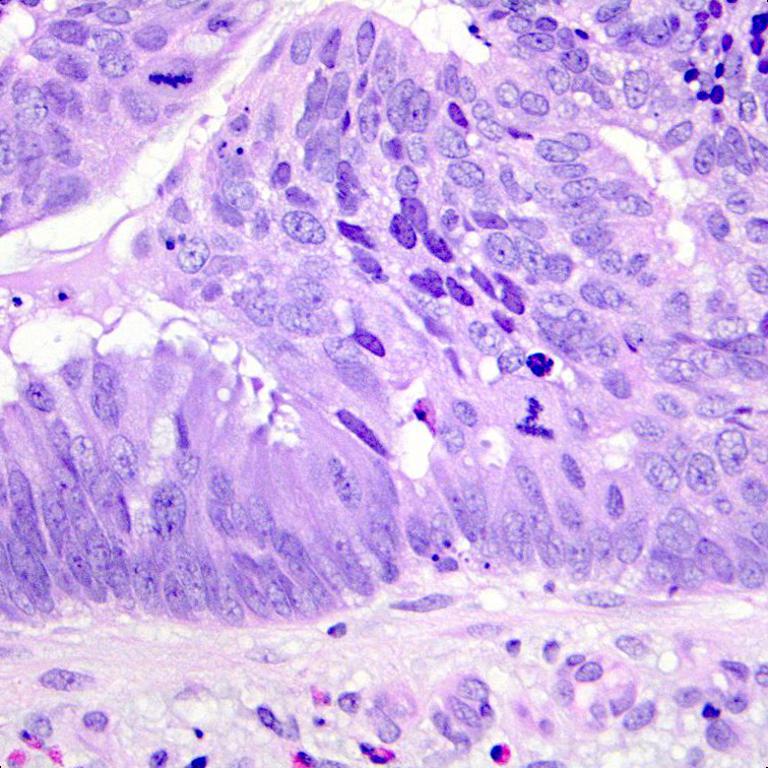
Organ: colon
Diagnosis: adenocarcinomas